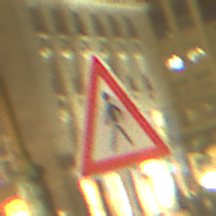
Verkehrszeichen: FussgaengerRechts
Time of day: Night
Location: Outdoor (Urban)
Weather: Overcast
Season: NotSpecified
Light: Artificial